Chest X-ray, PA view. Patient: 45 years old, sex M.
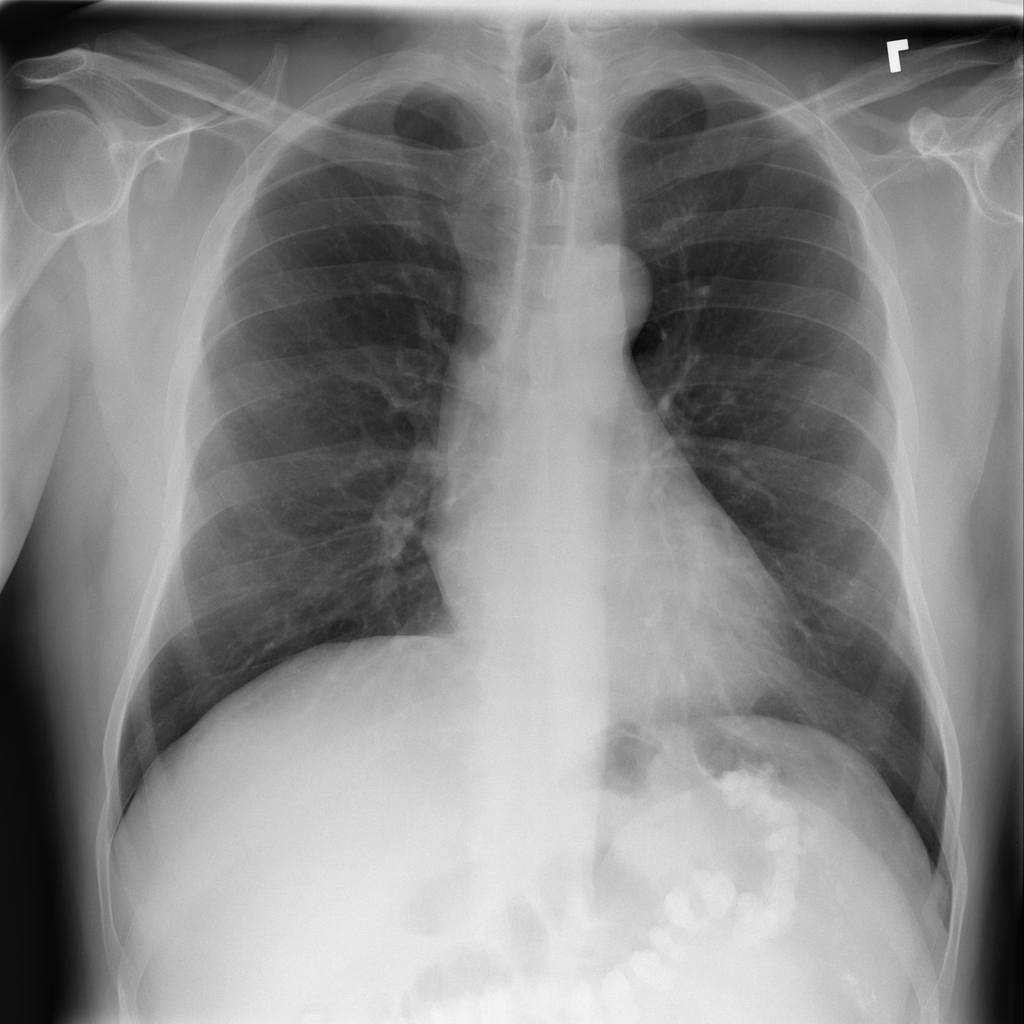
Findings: No Finding